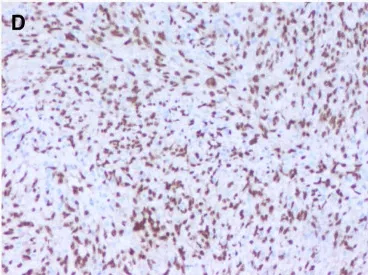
Histology and immunohistochemistry of the masses. ERG , et al. 100x for panel A, C and D; 40x for panel B.
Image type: pathology (immunostaining)